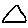
Label: triangle